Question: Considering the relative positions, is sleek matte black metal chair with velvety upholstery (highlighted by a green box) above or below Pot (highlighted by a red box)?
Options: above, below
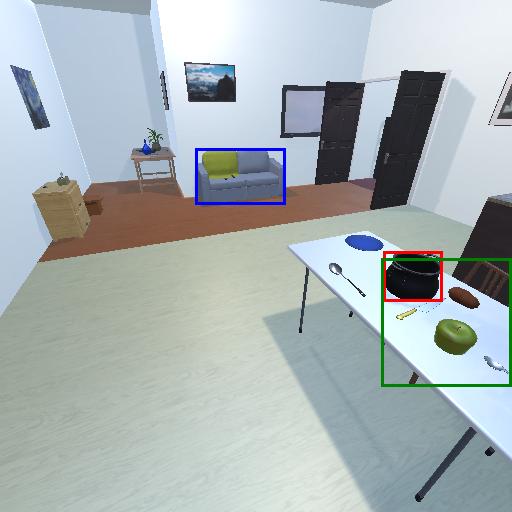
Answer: above